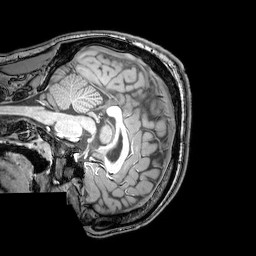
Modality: T1w
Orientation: sagittal
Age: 24
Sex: male
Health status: healthy
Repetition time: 0.081 s
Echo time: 0.037 s